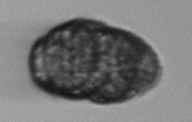
Label: Margalefidinium